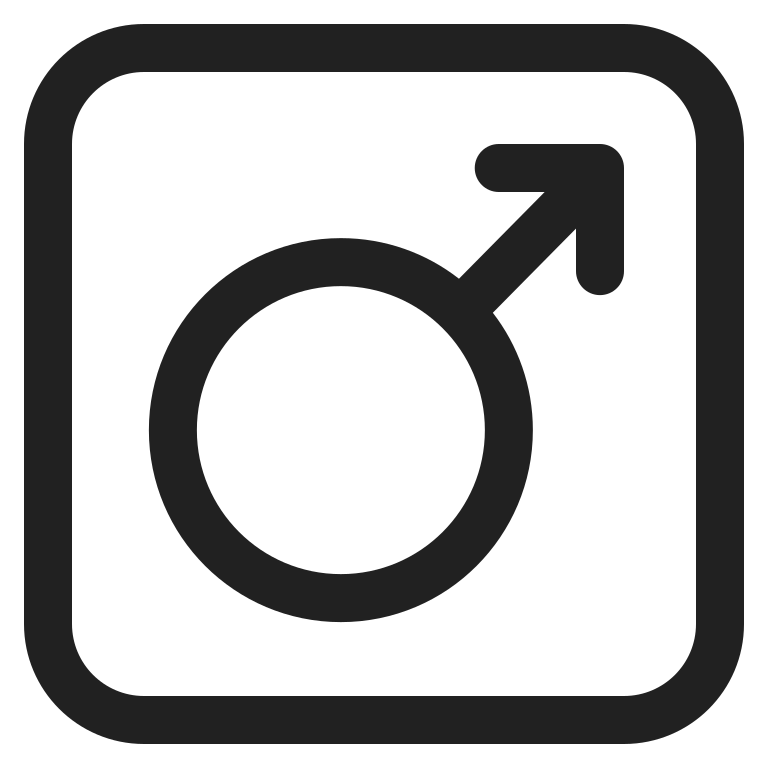
male sign high contrast